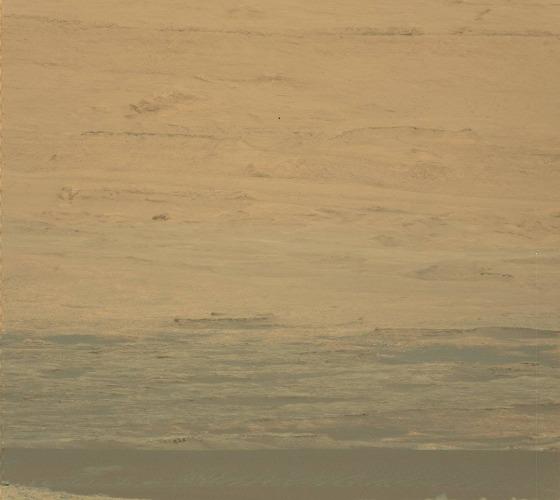
Terrain classes present: Gravel / Sand / Soil